Field crop: tomato
Growth stage: 1
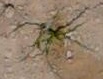
Species: cyperus